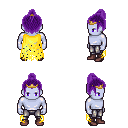
a pixel art fantasy rpg character, male body template, dark elf, purple skin, yellow tattered cape, metal pants, purple short topknot hairstyle, gold tiara, maroon shoes, four views (front, back, left, right), 2x2 character sprite sheet, small pixel art, hard edges, no anti-aliasing